Field crop: maize
Growth stage: 2
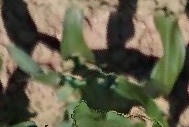
Species: maize